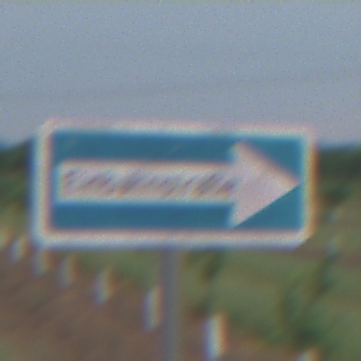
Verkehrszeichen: EinbahnstrasseRechtsweisend
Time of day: SunriseSunset
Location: Outdoor (Nature)
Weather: PartlyCloudy
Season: NotSpecified
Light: Natural